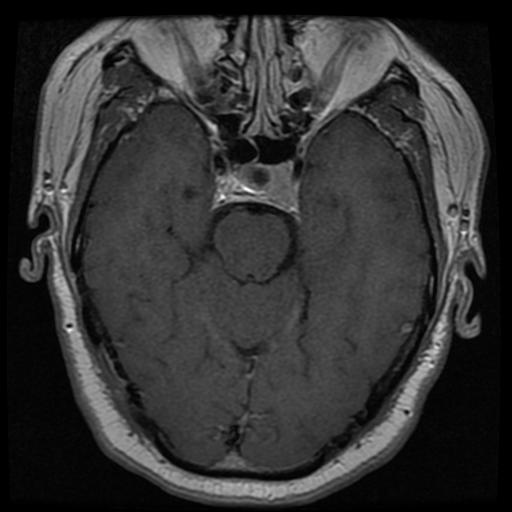
Label: pituitary